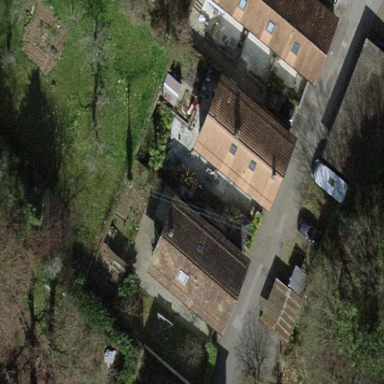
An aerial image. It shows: Semi-detached house.